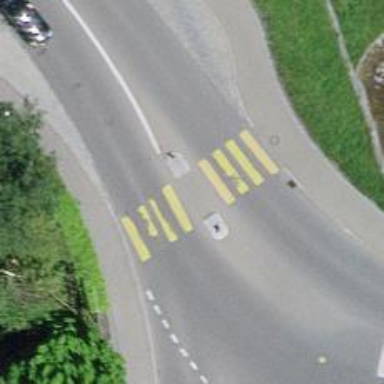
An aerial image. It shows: Marked crossing on the road with clear markings.